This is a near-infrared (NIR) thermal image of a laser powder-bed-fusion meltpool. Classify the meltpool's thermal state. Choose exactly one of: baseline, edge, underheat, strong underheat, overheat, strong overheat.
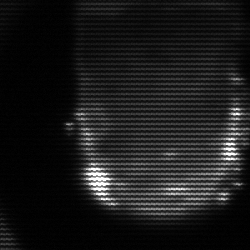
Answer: baseline